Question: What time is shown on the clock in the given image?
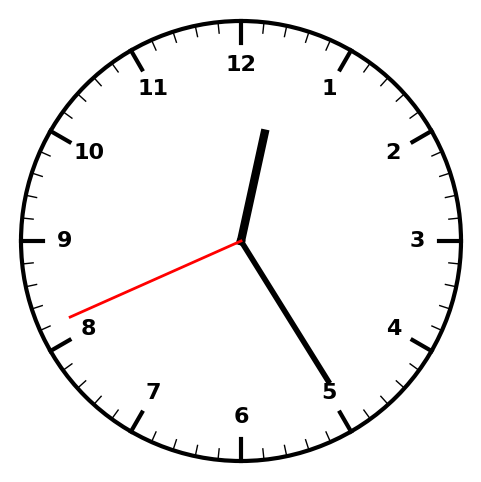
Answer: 12:24:41